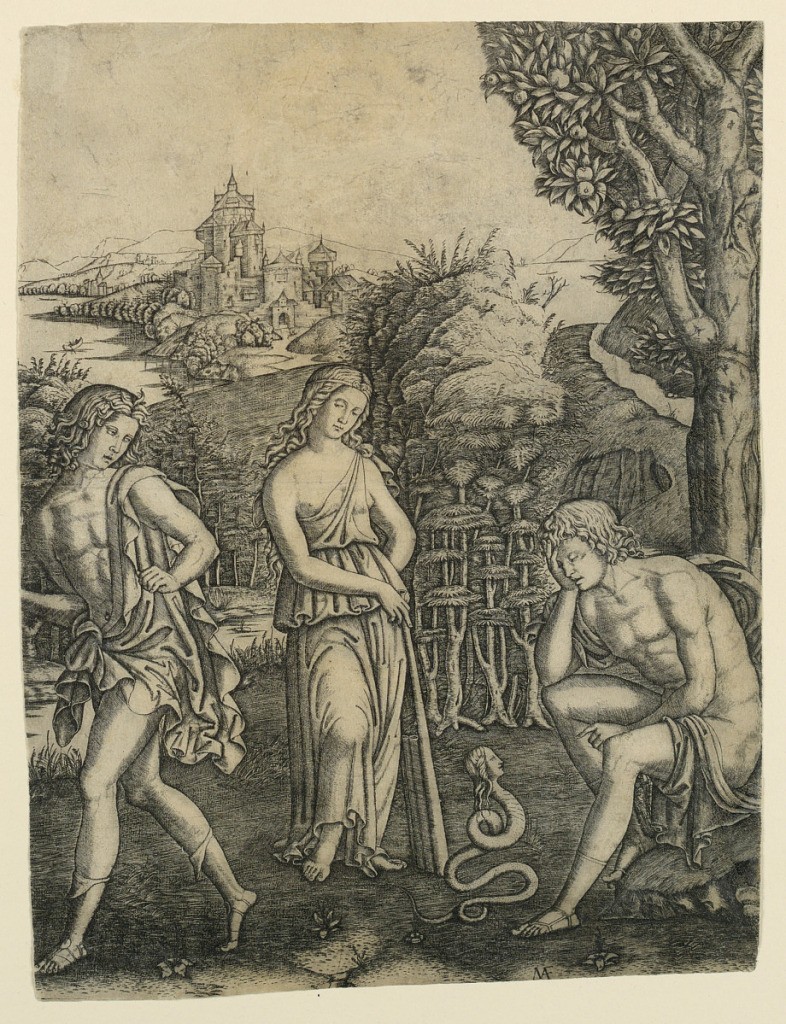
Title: Serpent Speaking to a Young Man
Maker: Marc Antonio Raimondi, Italian, 1483 – 1527
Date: ca. 1505
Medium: Engraving on paper
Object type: Print
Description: A seated yong man in side view, lower right; in front of him, a serpent. A female figure with a flute in center. At left, another young man facing left. In background, a river and a castle.